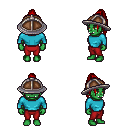
a pixel art fantasy rpg character, female body template, orc, green skin, teal long-sleeve shirt, red pants, red long topknot hairstyle, chain helm, four views (front, back, left, right), 2x2 character sprite sheet, small pixel art, hard edges, no anti-aliasing